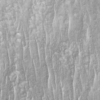
Label: not_dusty